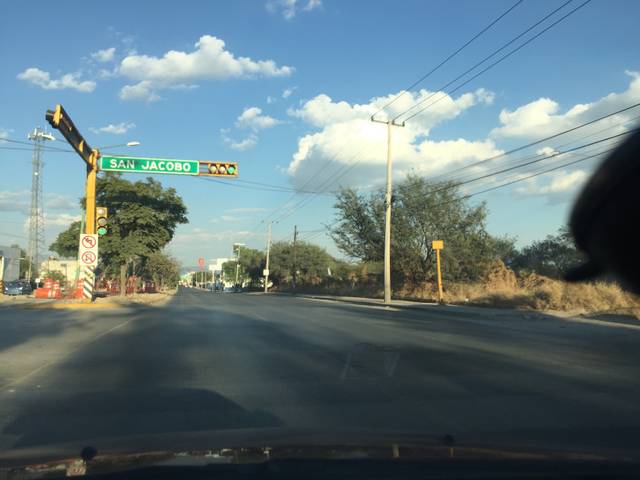
Region: Mexico
Coordinates: 21.1, -101.717